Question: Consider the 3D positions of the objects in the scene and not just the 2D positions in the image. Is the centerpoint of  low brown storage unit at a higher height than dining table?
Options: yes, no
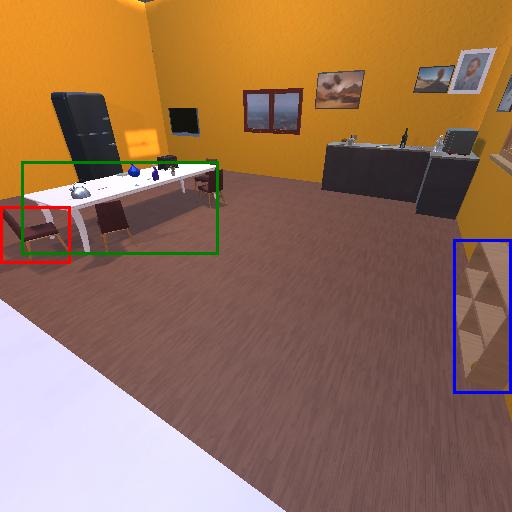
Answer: yes